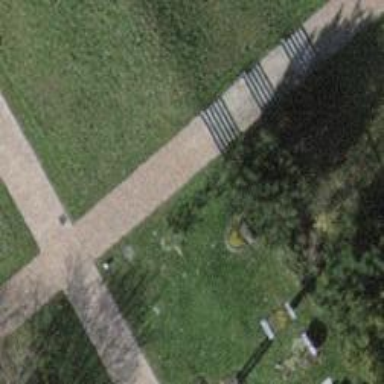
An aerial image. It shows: Road with steps.